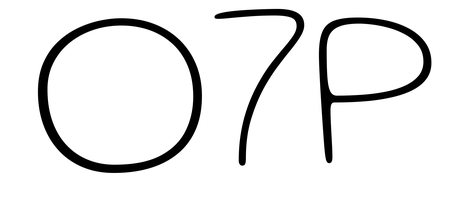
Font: Gluten_Thin